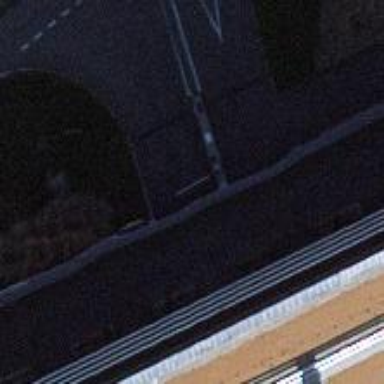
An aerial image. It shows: Lift gate barrier.